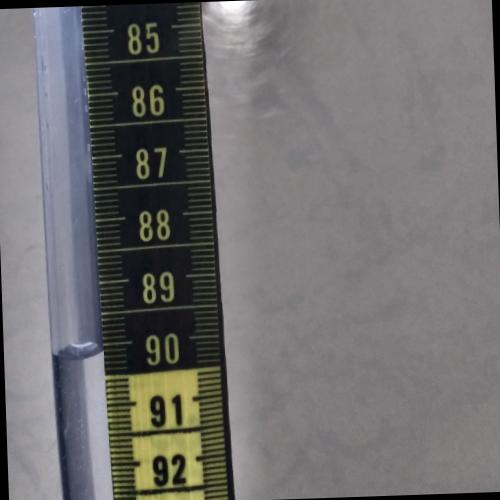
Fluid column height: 90.1 cm